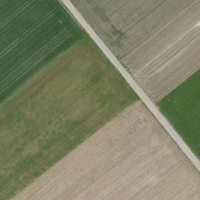
EUNIS habitat code: 52
Species observed at this site:
Tussilago farfara